Fundus camera: zeiss
Shooting center: fovea
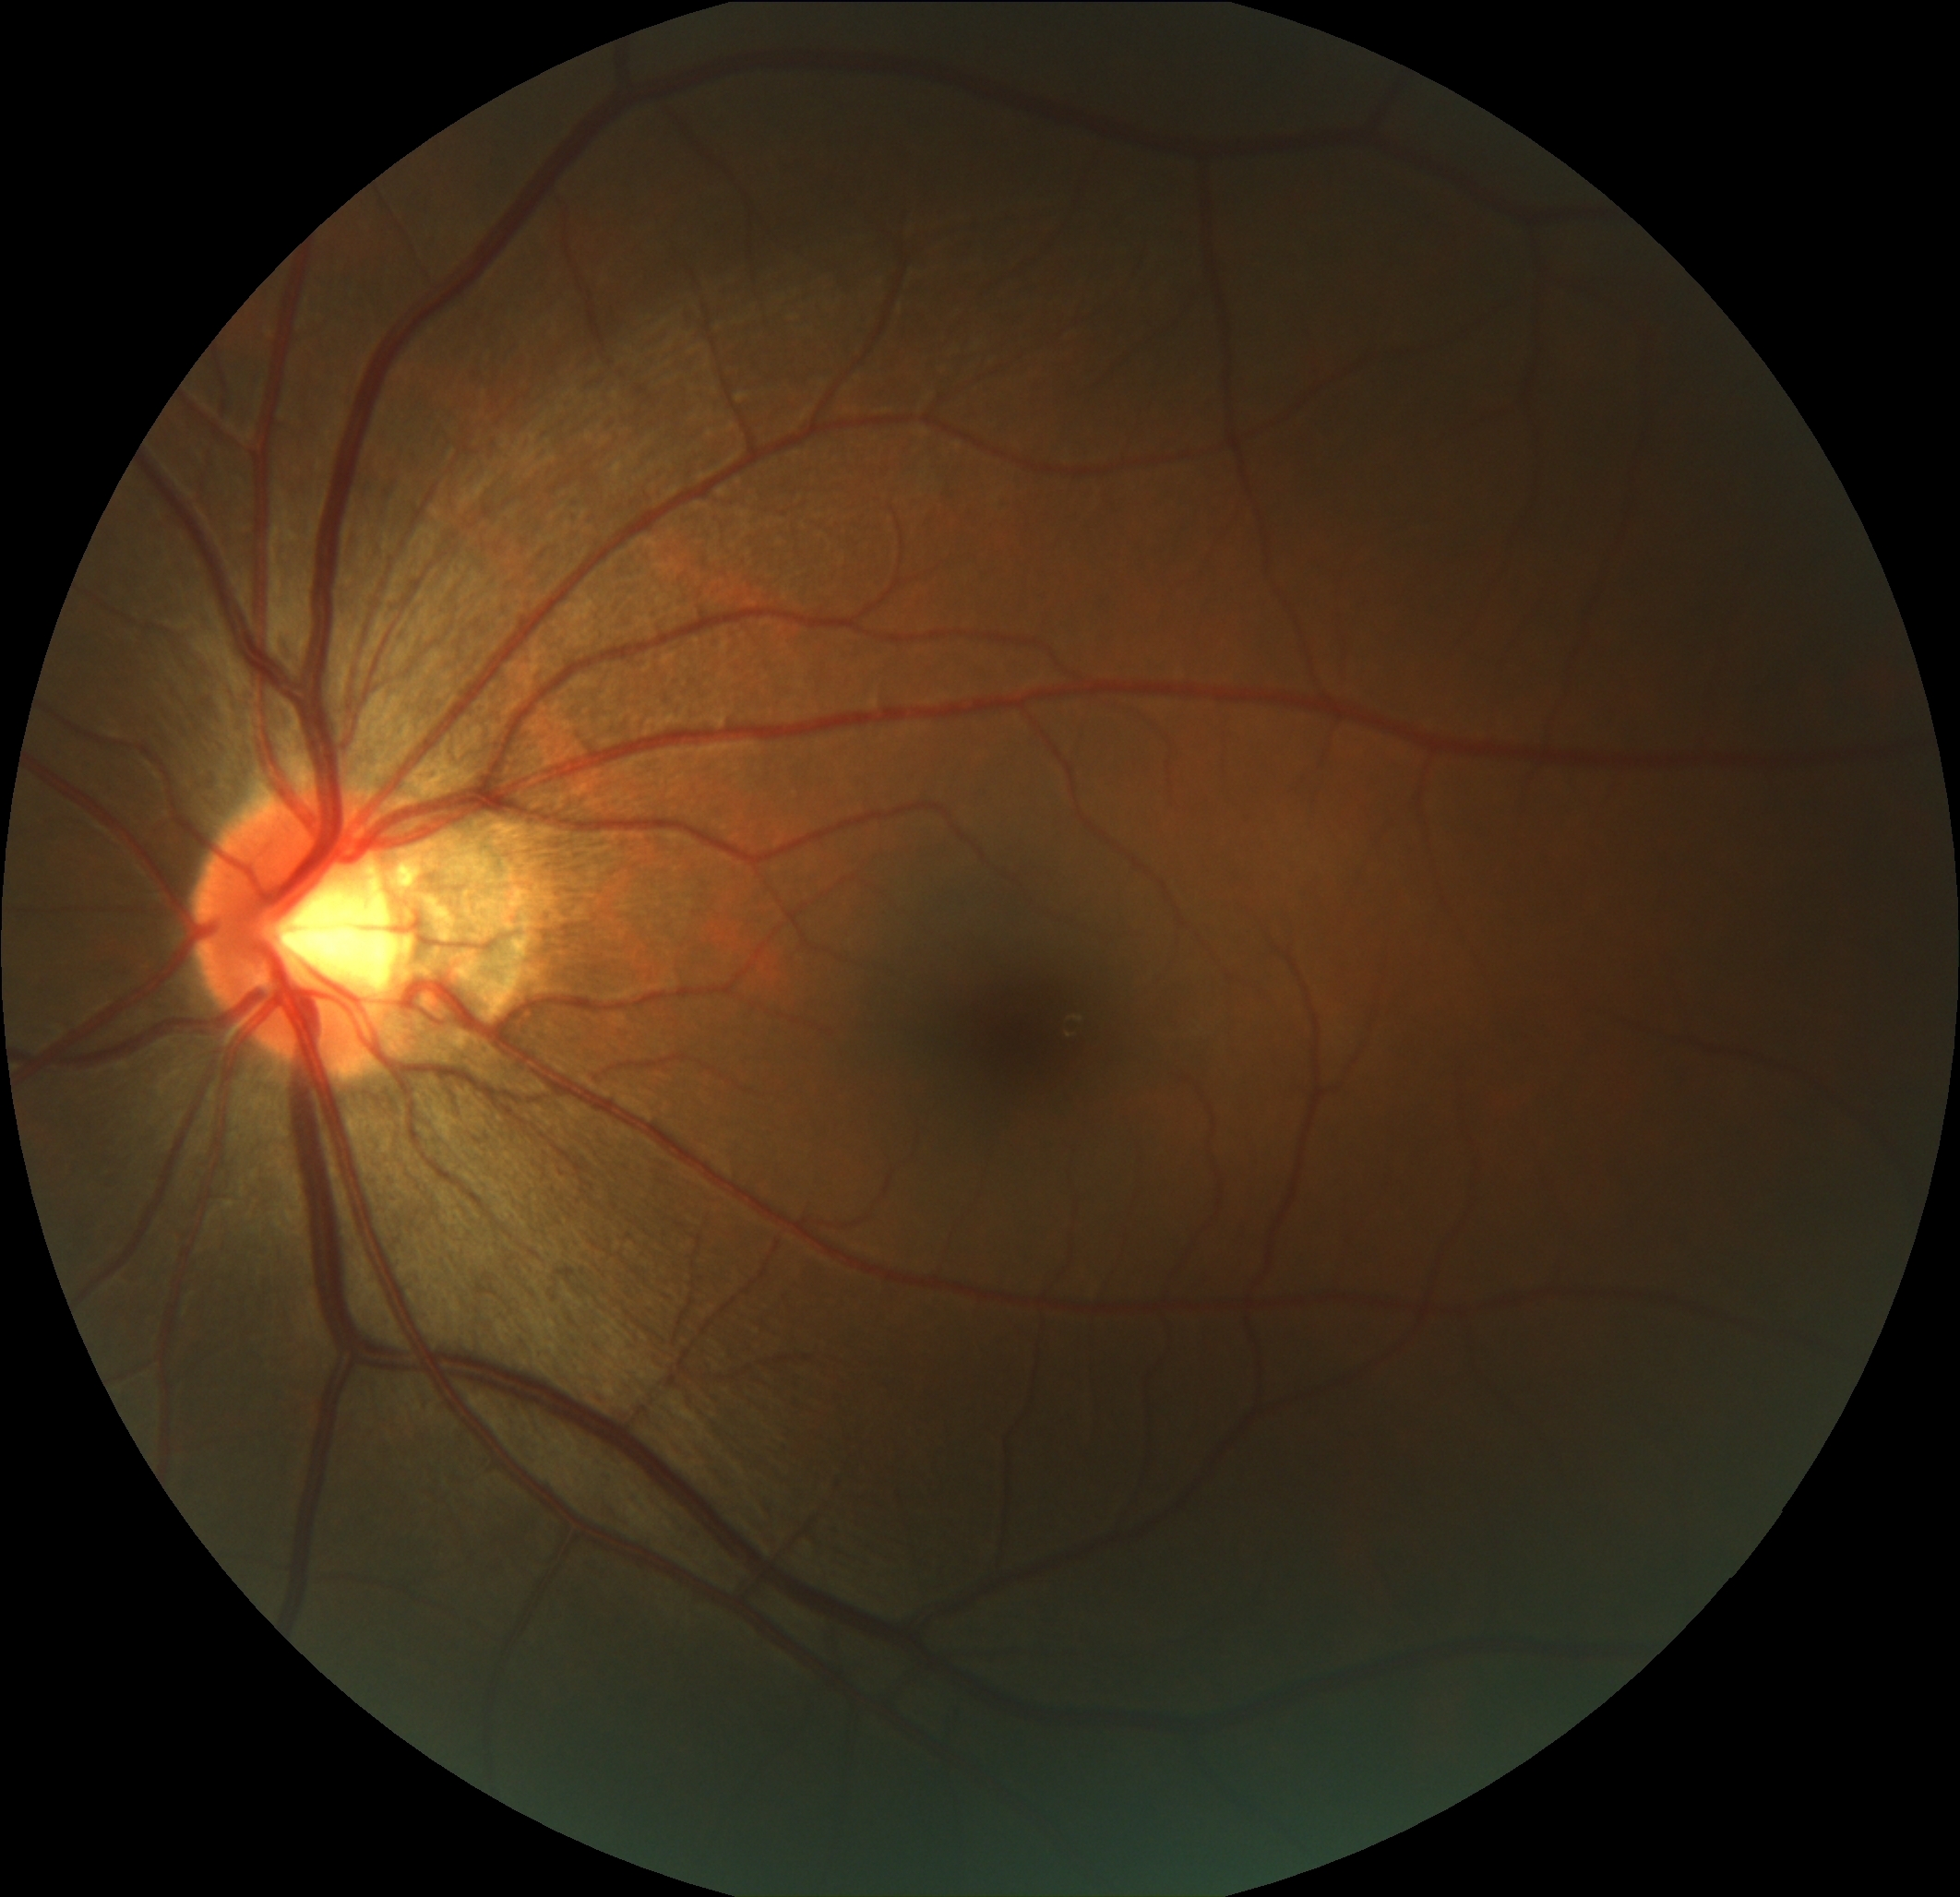
Pathologic myopia: no
Patchy retinal atrophy: present
Retinal detachment: absent